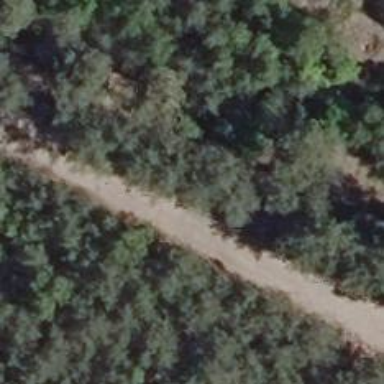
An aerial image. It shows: Compacted track road with grade3 tracktype.